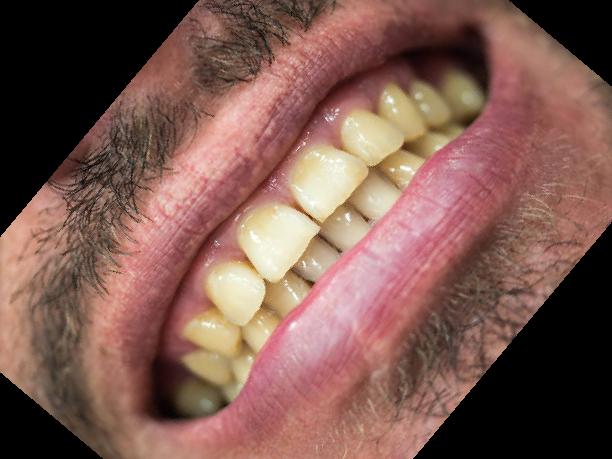
Condition: Calculus